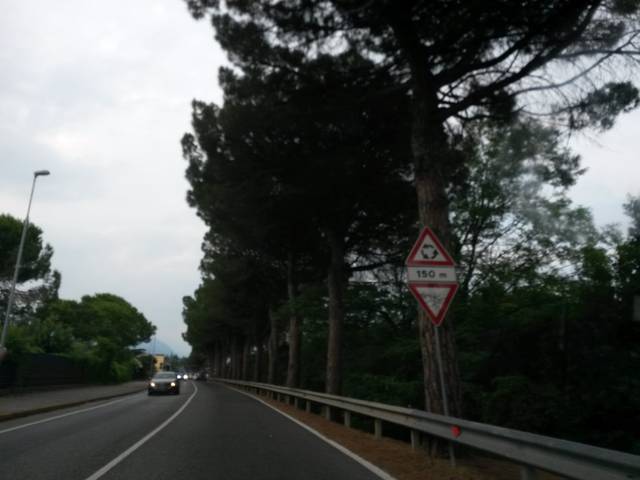
Region: Italy
Coordinates: 45.51, 10.519